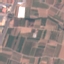
Land use / land cover class: PermanentCrop